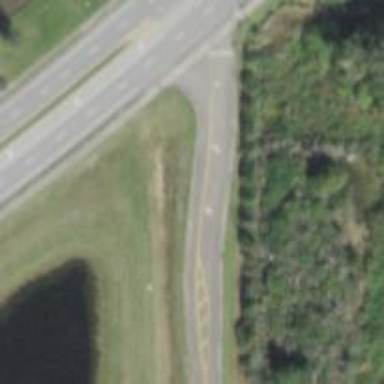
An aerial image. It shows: Asphalt road classified as tertiary.